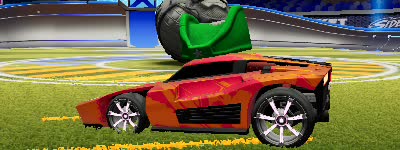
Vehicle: breakout